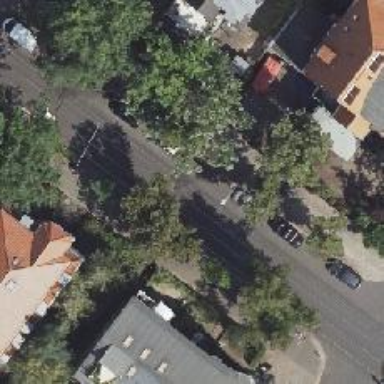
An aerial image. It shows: Tertiary road with asphalt surface. There are sidewalks on both sides and parallel parking lanes on the right.